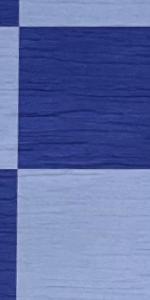
Label: Empty